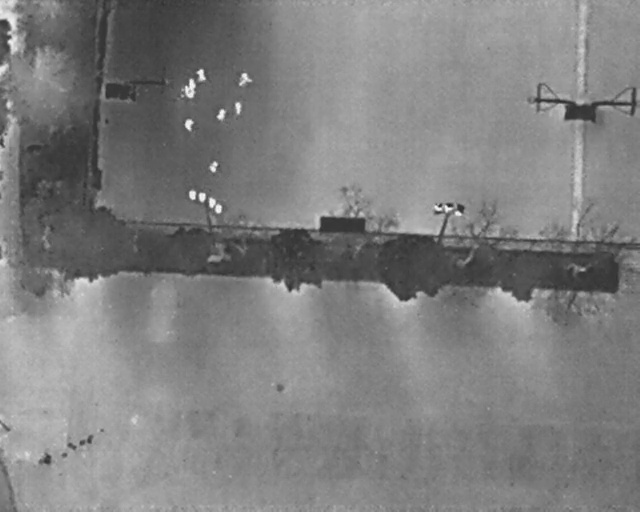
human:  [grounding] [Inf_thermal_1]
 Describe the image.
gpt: In the satellite image, there is  <ref>1 small person </ref> <box>[[28, 15, 31, 17, 2]]</box> located at top left,  <ref>3 small person </ref> <box>[[30, 13, 32, 15, 168], [35, 20, 38, 21, 2], [33, 21, 35, 23, 26]]</box> located at top,  <ref>1 medium person </ref> <box>[[37, 13, 39, 16, 2]]</box> located at top,  <ref>2 medium person </ref> <box>[[28, 16, 30, 19, 2], [28, 23, 30, 25, 2]]</box> located at top left,  <ref>1 small person </ref> <box>[[32, 31, 34, 33, 16]]</box> located at center.